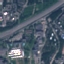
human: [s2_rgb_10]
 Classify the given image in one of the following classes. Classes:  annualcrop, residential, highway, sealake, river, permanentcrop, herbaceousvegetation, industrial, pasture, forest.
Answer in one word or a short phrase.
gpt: Highway